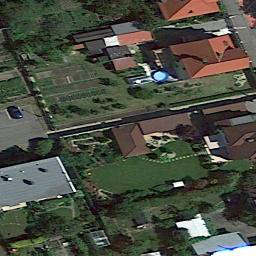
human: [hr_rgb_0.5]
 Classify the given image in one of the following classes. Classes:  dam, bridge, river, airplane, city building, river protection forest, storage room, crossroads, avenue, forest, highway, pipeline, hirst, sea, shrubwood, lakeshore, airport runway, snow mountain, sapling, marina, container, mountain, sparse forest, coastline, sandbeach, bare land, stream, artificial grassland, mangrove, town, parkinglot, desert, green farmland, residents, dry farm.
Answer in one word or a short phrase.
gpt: residents